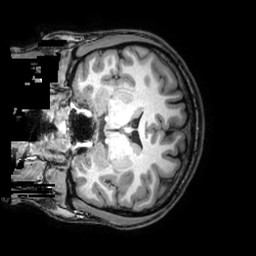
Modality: T1w
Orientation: coronal
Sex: male
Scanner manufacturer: philips
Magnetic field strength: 3 T
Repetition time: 0.008151 s
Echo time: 0.00373 s